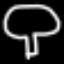
Label: mushroom